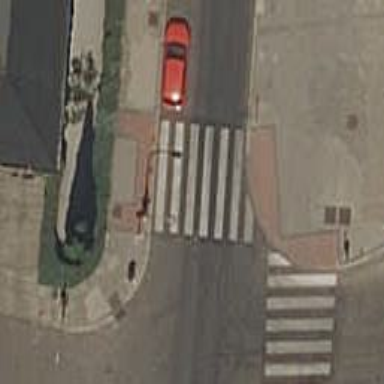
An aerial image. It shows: Uncontrolled zebra crossing on the road.